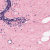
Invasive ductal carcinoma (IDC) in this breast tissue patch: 0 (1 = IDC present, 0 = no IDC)